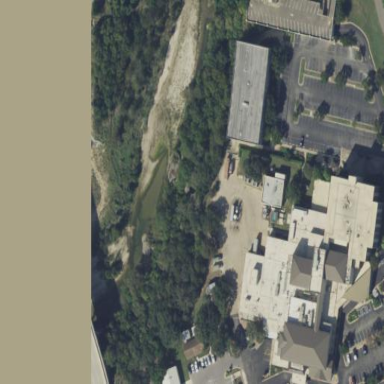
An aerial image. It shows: Healthcare facility identified as hospital.